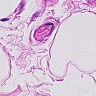
Metastatic tissue present: no